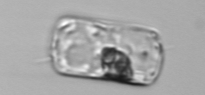
Label: Guinardia_delicatula